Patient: sex F, age 75
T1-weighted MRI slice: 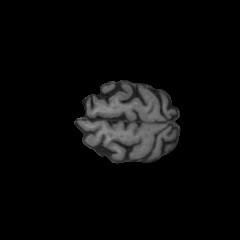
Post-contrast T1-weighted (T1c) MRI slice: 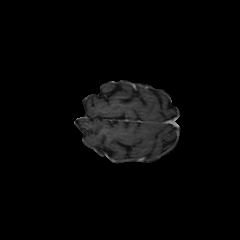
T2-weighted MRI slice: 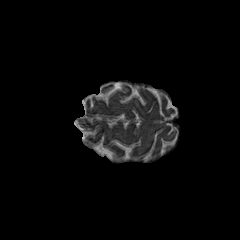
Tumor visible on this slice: no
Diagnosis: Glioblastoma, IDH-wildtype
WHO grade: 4